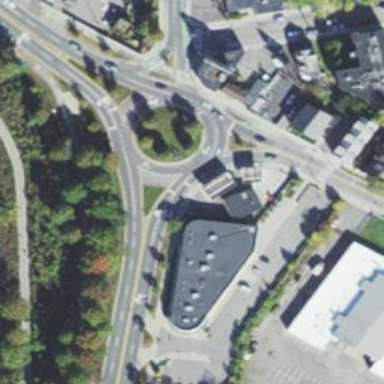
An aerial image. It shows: Roundabout on trunk highway.